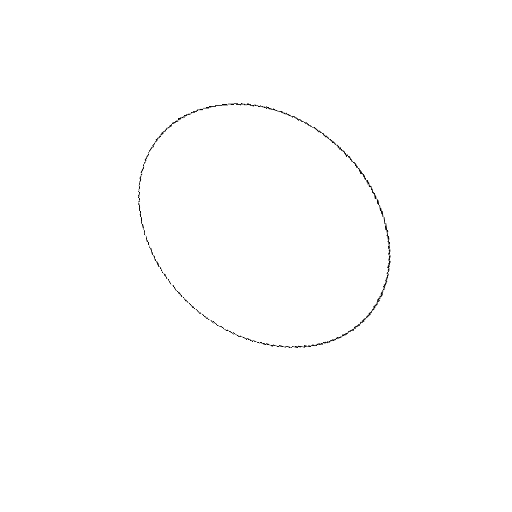
Crossing number: 0